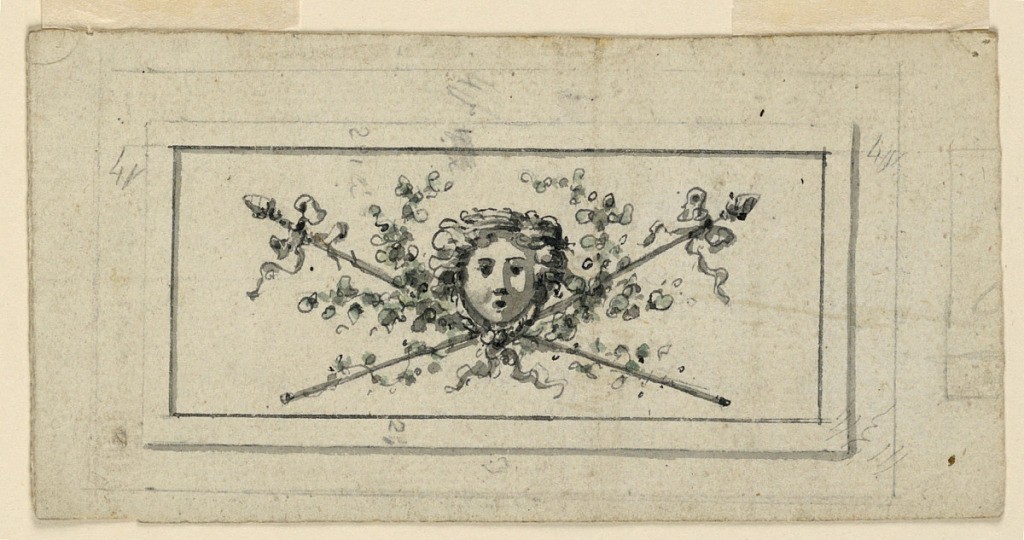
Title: Design for a panel with a head in front of two crossed thyrsi
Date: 1760–1780
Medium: Graphite, brush and black and grey-green watercolor on paper
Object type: Drawing
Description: Framed by a moulding, measurements are inscribed